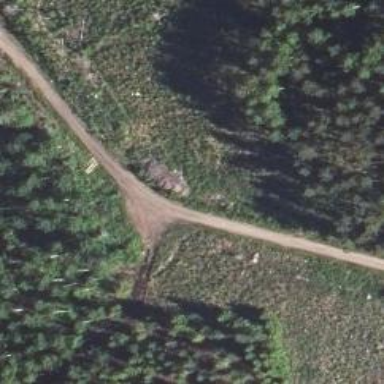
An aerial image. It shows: Unclassified road.